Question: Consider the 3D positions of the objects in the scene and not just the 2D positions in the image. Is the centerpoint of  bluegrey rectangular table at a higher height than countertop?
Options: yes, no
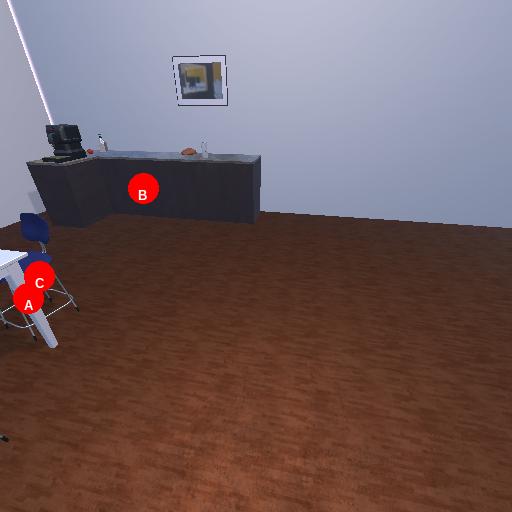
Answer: yes